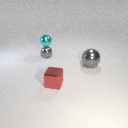
small cyan metal sphere above small gray metal sphere